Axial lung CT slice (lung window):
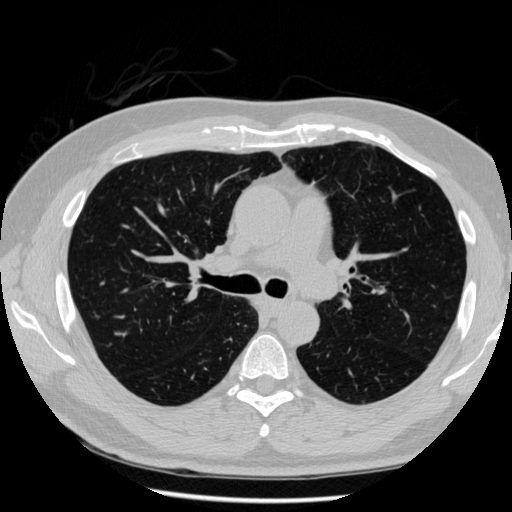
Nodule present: no